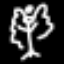
Label: angel